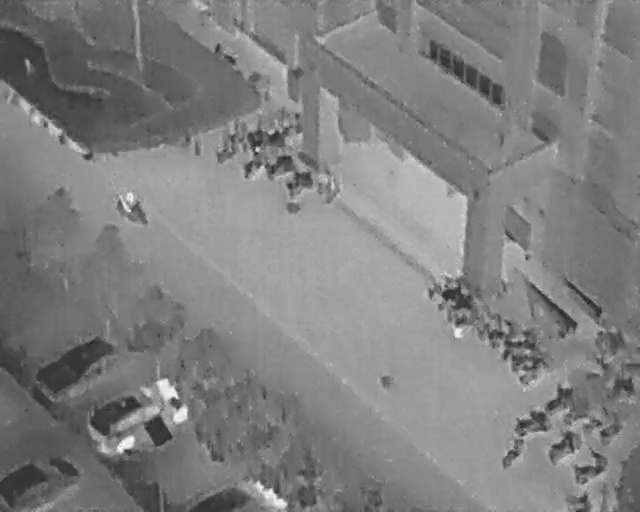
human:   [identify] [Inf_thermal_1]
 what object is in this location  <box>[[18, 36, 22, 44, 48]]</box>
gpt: <ref>1 large bicycle at the left</ref>

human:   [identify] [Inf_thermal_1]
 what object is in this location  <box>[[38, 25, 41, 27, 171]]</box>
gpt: <ref>1 small bicycle at the top</ref>

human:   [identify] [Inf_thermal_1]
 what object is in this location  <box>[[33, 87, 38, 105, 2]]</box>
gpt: <ref>1 large car at the bottom</ref>